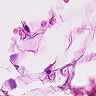
Metastatic tissue present: no